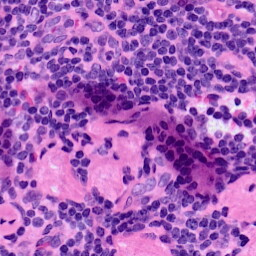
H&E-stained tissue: LymphNode